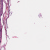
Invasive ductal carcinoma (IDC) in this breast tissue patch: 0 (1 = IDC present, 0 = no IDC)